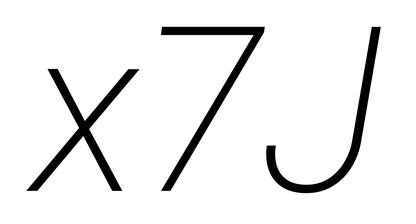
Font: Roboto-Italic_ExtraLight_Italic